Field crop: tomato
Growth stage: 2
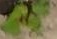
Species: solanum